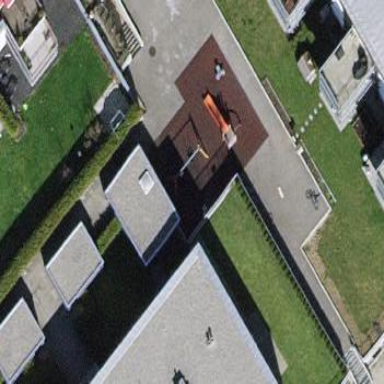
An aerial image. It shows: Playground area for leisure land.